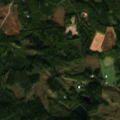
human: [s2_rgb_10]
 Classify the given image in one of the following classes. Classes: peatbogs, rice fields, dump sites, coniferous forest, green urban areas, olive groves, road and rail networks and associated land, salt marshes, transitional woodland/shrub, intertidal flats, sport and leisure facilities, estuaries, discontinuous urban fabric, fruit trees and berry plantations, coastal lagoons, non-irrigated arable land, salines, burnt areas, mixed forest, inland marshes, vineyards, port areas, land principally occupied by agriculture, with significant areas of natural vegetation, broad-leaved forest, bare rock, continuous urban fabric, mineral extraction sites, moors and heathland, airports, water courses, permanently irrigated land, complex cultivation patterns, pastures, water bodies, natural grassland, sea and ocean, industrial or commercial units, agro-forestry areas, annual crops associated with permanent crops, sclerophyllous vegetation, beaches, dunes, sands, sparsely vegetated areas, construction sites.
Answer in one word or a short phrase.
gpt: coniferous forest, mixed forest, transitional woodland/shrub